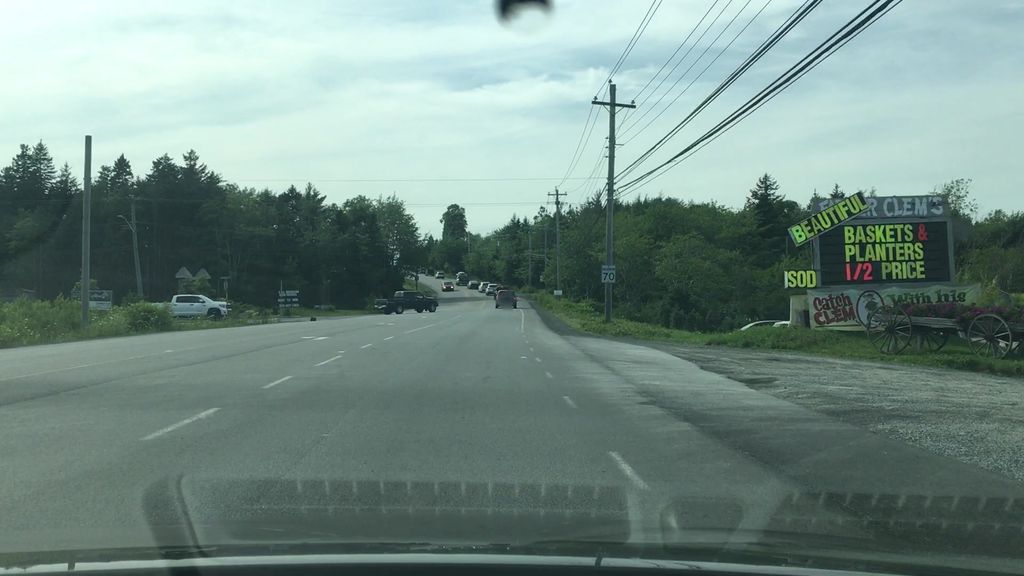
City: halifax